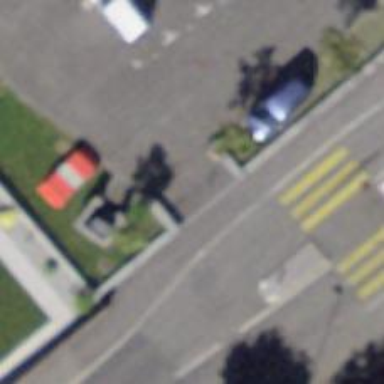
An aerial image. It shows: Double cycle barrier is in place.